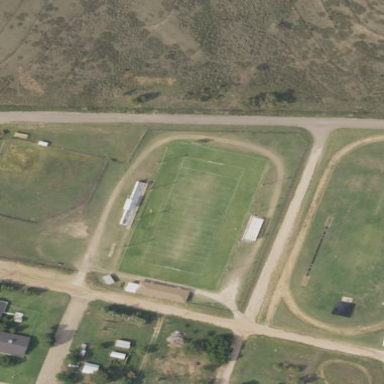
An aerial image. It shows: Pitch for American football.